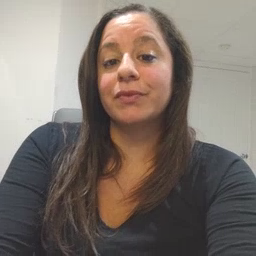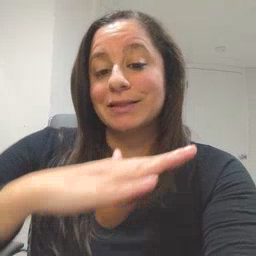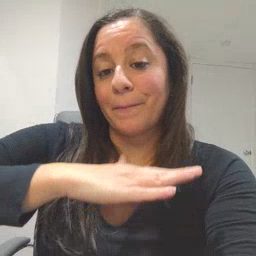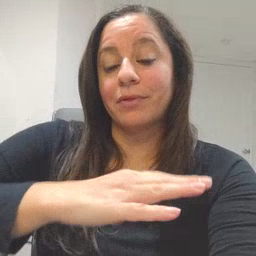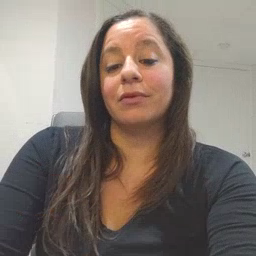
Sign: table